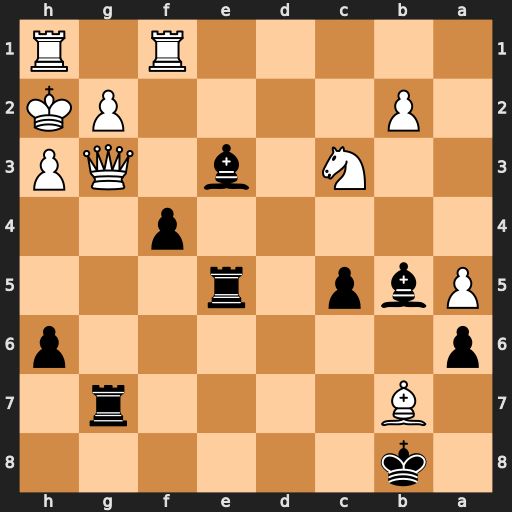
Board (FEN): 1k6/1B4r1/p6p/Pbp1r3/5p2/2N1b1QP/1P4PK/5R1R
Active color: b
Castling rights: -
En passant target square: -
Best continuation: fxg3#